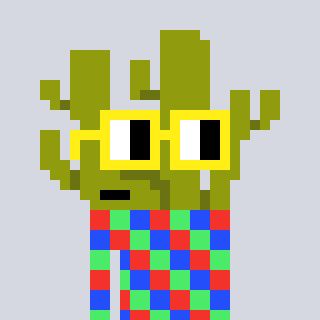
a pixel art character with square yellow glasses, a cactus-shaped head and a gunk-colored body on a cool background